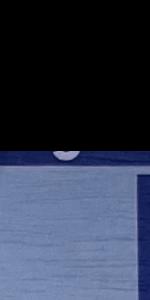
Label: Empty